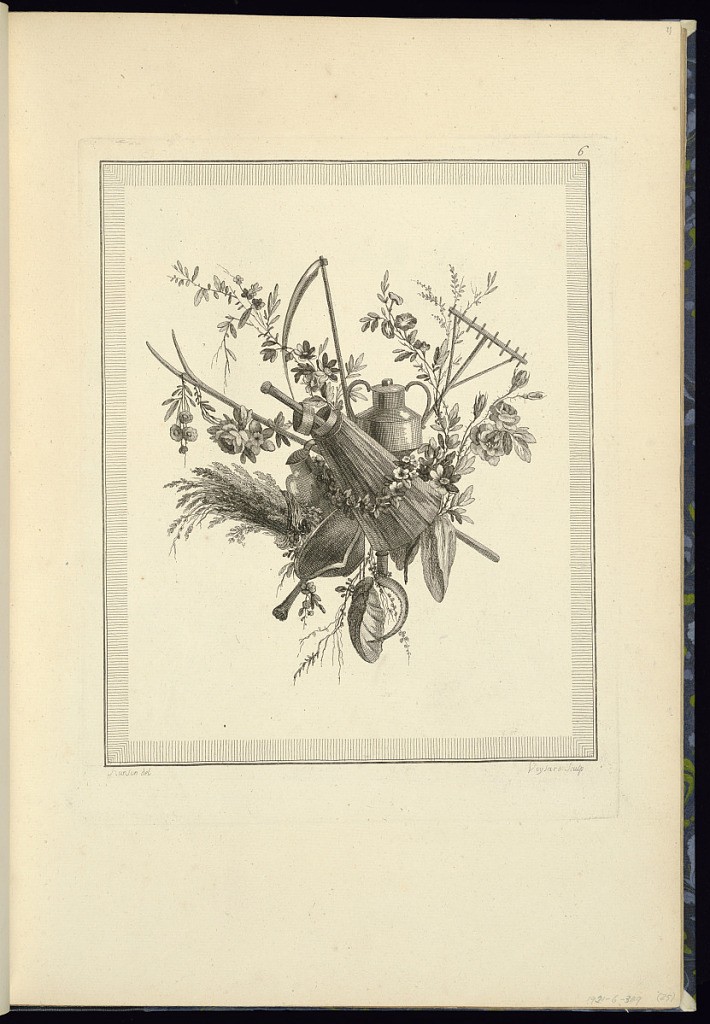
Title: Trophy Design
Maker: Pierre Ranson, French, 1736–1786
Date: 1778
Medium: Etching on laid paper
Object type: Print
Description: Pastoral themed trophy design incorporating foliate branches, festoon of flowers, sickle, scythe, rake, jug, wheat, and other agricultural tools. The plate is signed and numbered.